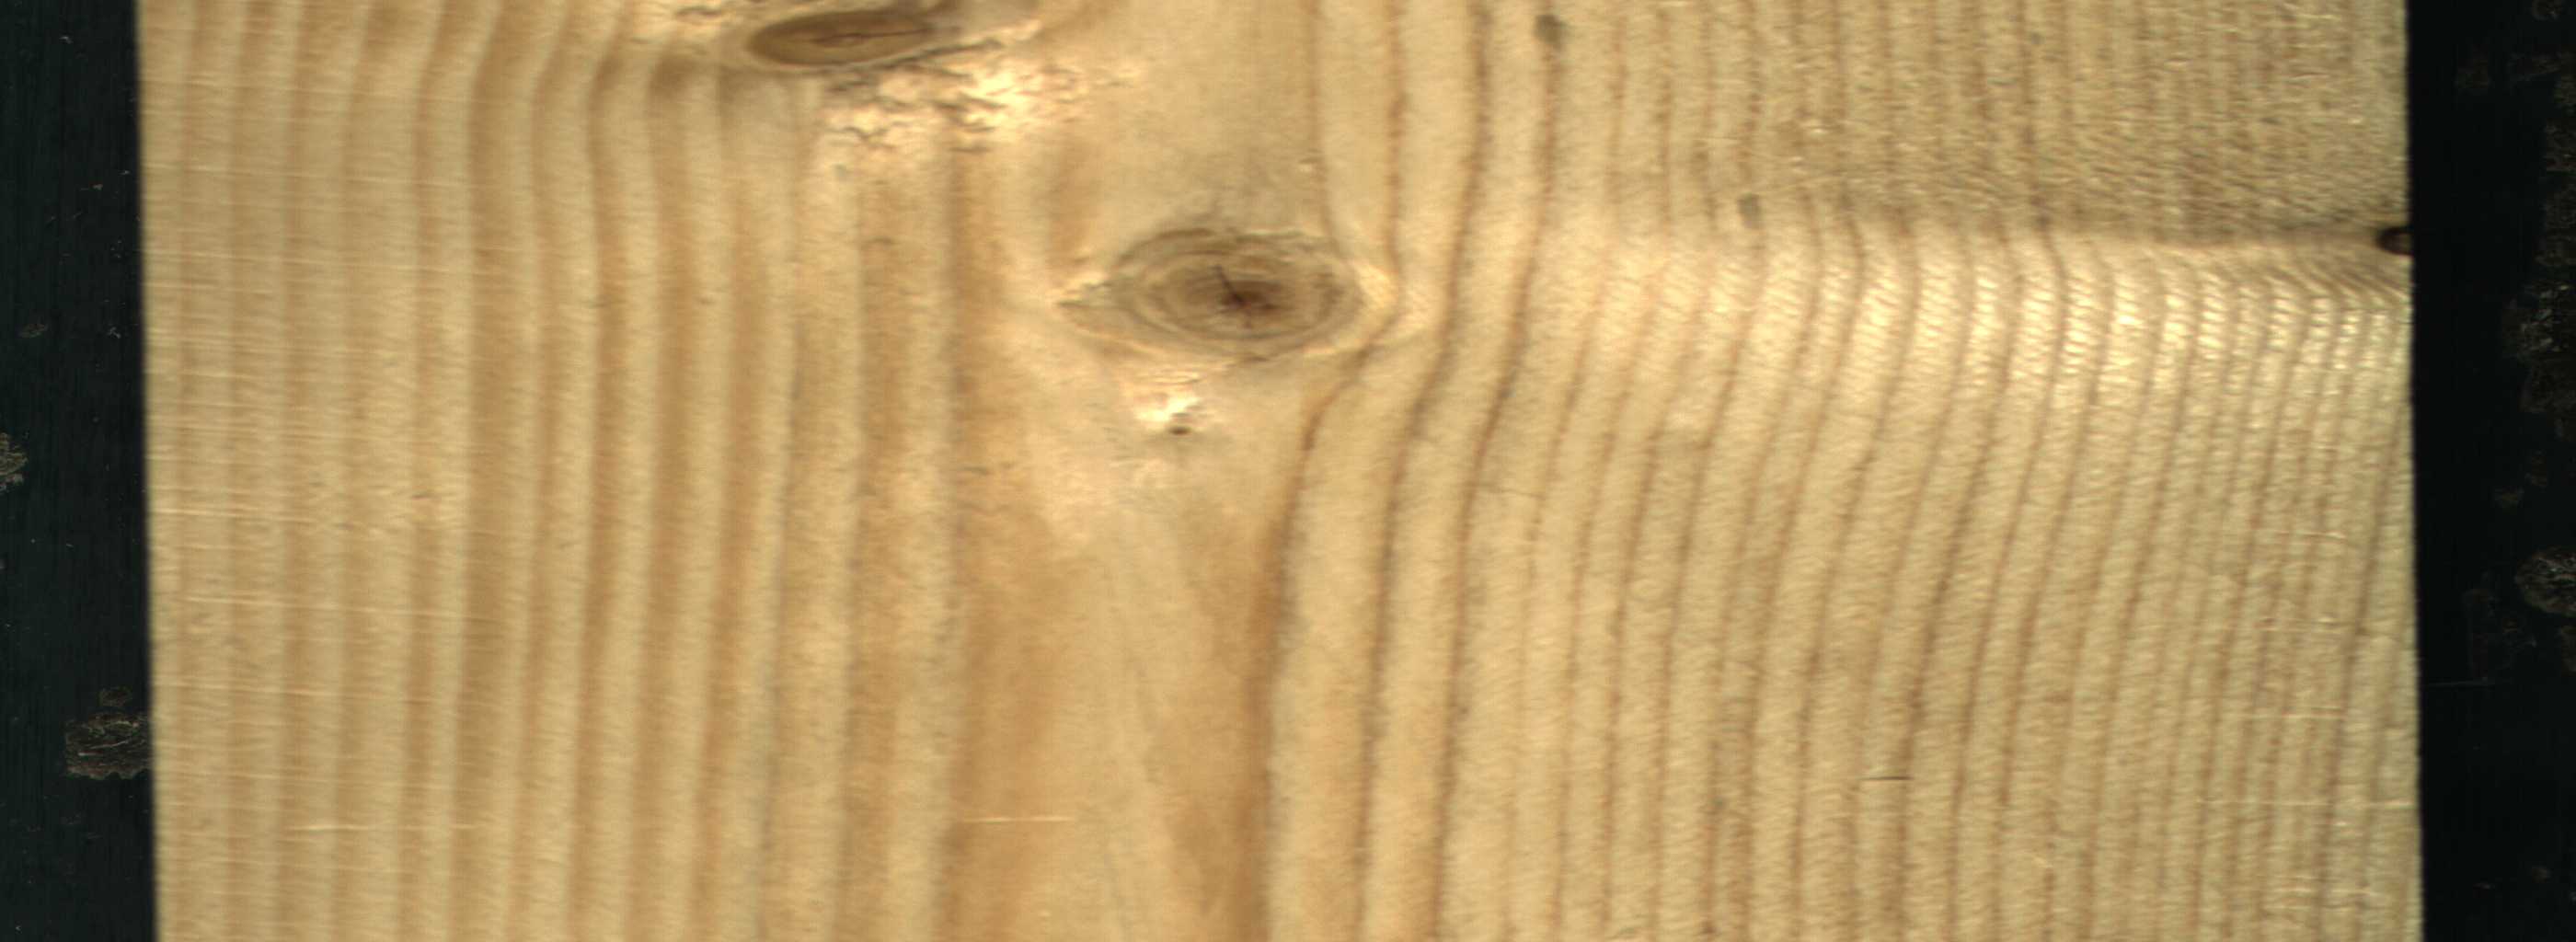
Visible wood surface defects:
Knot_missing
Live_Knot
Live_Knot